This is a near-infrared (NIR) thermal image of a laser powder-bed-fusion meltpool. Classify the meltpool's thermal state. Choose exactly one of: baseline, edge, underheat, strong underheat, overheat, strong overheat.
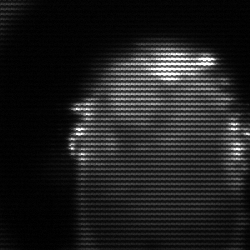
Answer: baseline